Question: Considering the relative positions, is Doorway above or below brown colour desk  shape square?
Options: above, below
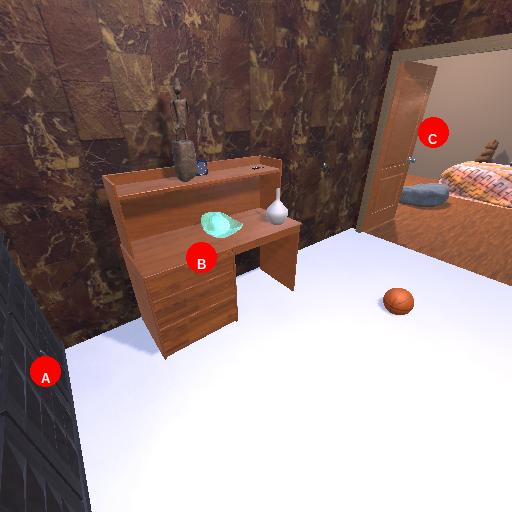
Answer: above